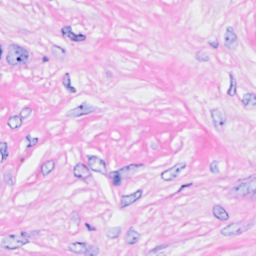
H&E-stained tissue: Breast